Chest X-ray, AP view. Patient: 14 years old, sex M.
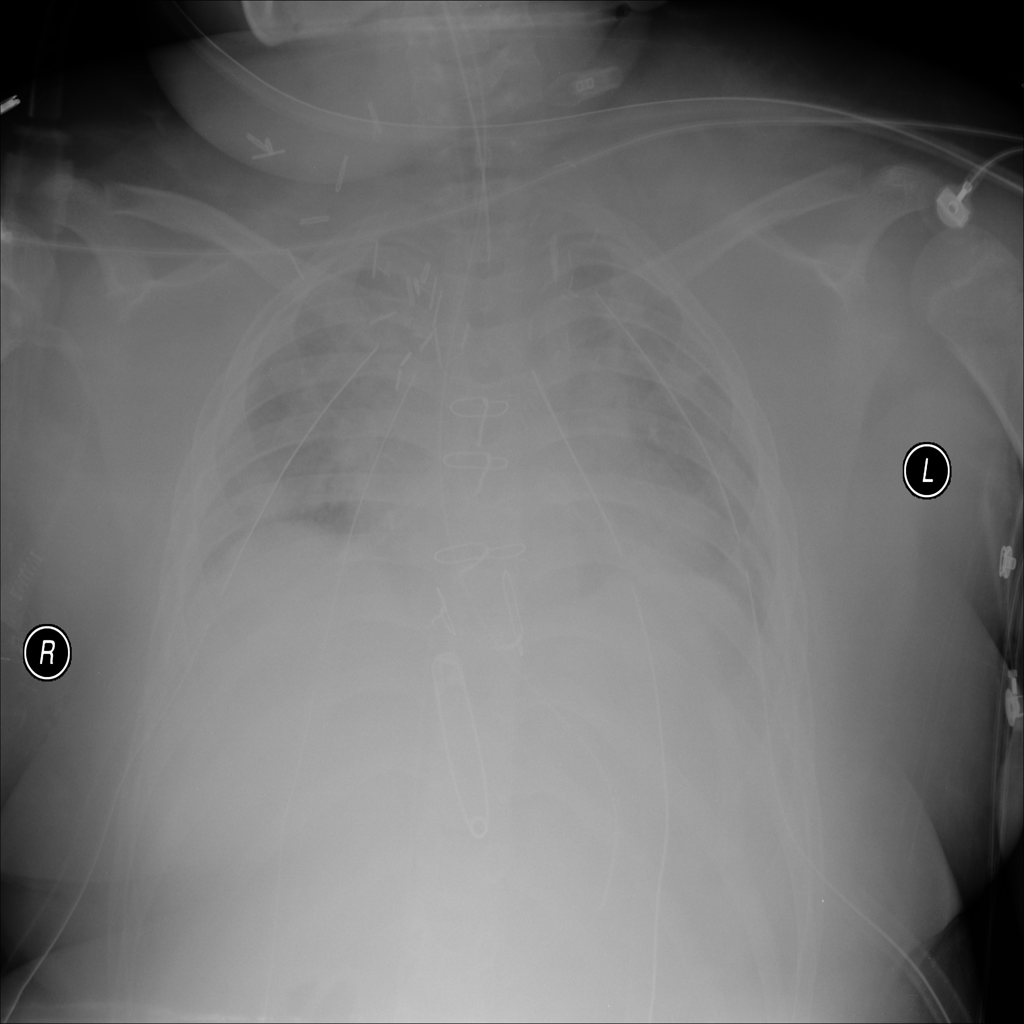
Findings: No Finding